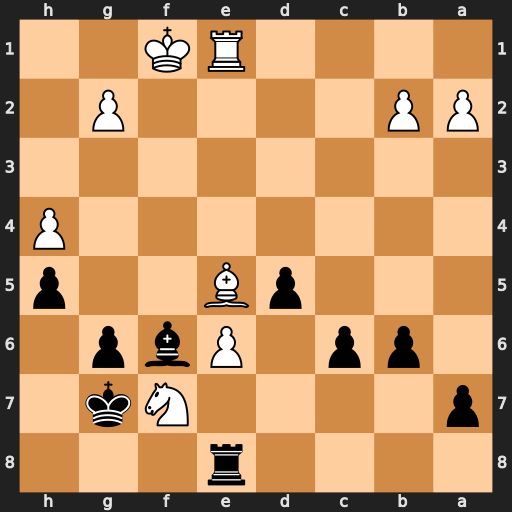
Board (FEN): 4r3/p4Nk1/1pp1Pbp1/3pB2p/7P/8/PP4P1/4RK2
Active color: b
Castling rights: -
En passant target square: -
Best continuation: Rxe6 Nd8 Rxe5 Rxe5 Bxe5